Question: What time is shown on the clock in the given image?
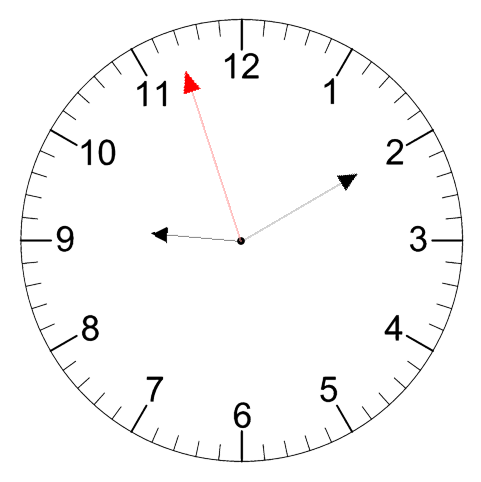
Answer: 09:09:57